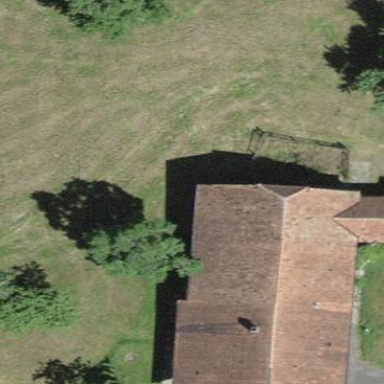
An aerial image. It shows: Farm building.